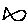
Label: fish